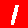
Digit: 1